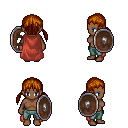
a pixel art fantasy rpg character, female body template, human, dark skin, maroon cape, teal pants, brunette twin-tailed hairstyle, shield, four views (front, back, left, right), 2x2 character sprite sheet, small pixel art, hard edges, no anti-aliasing